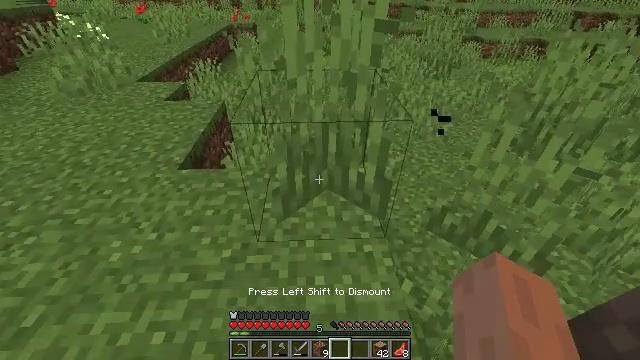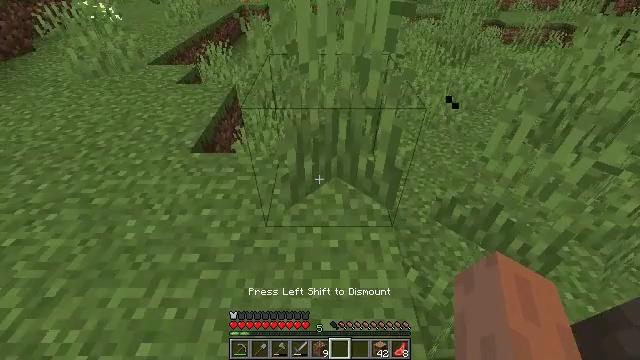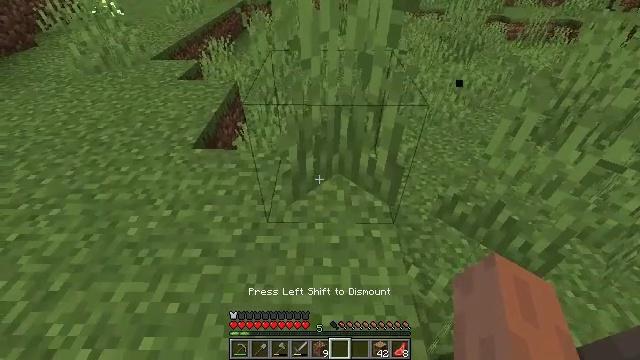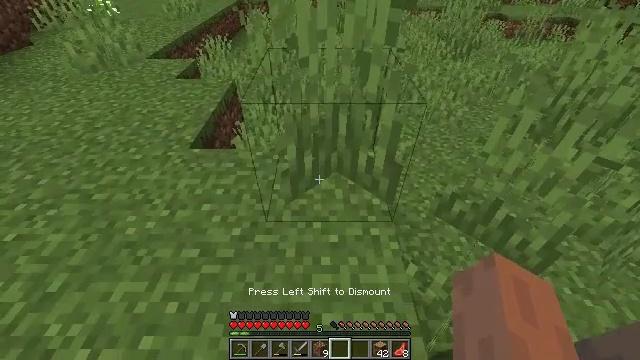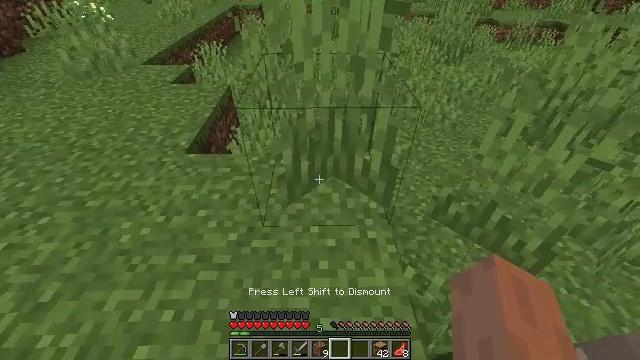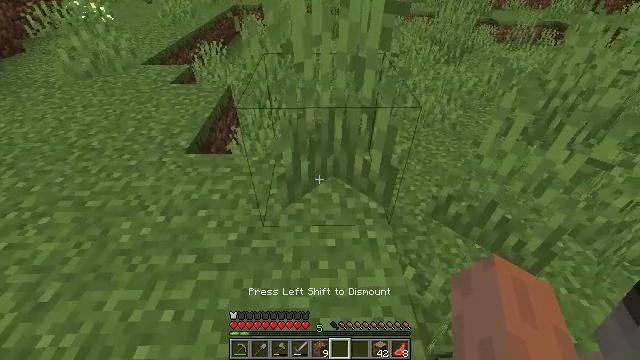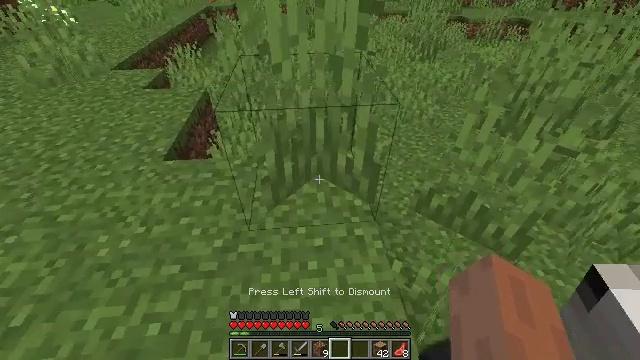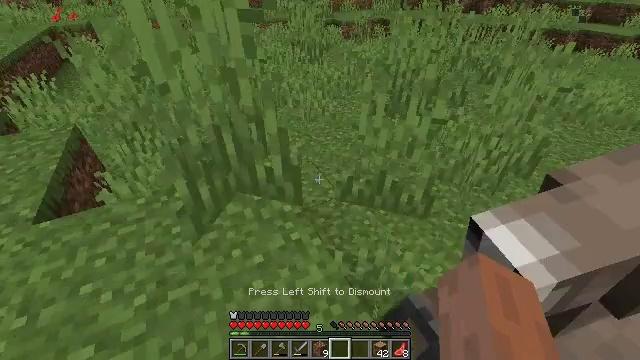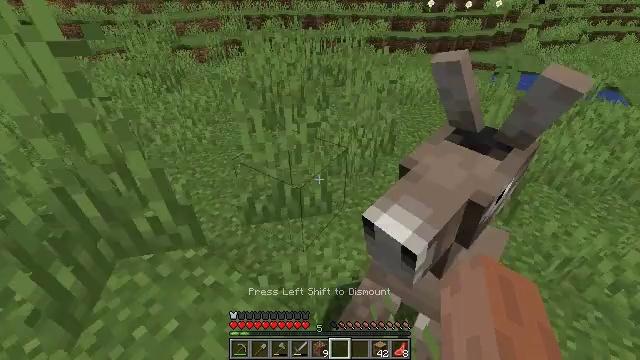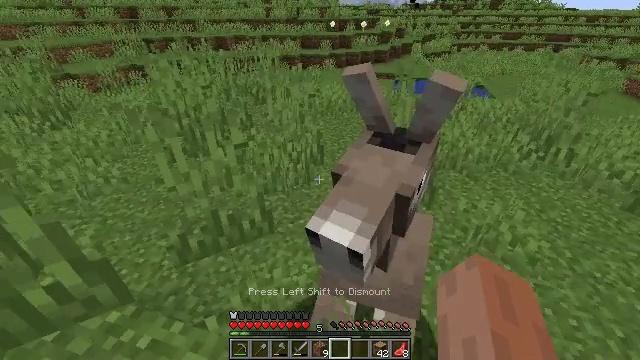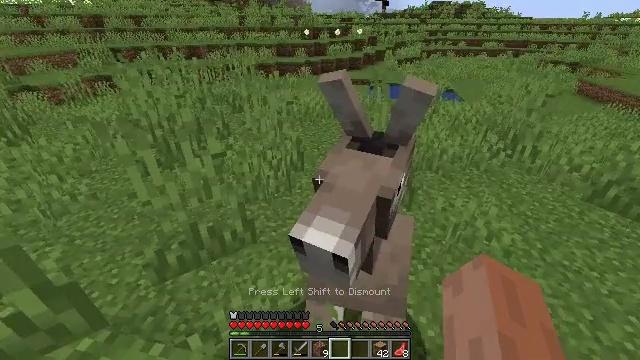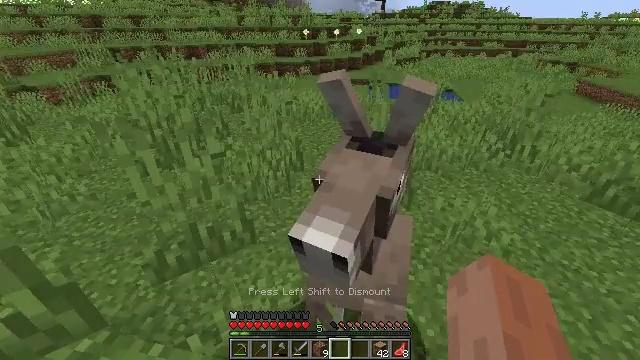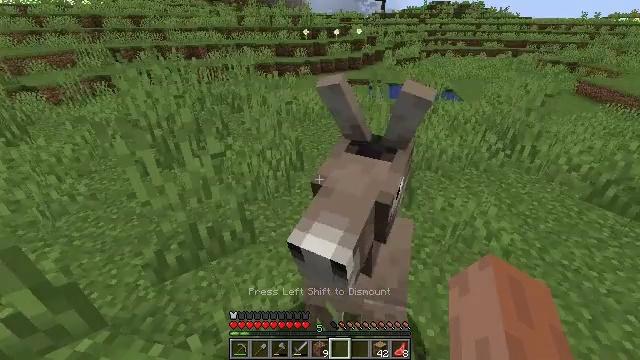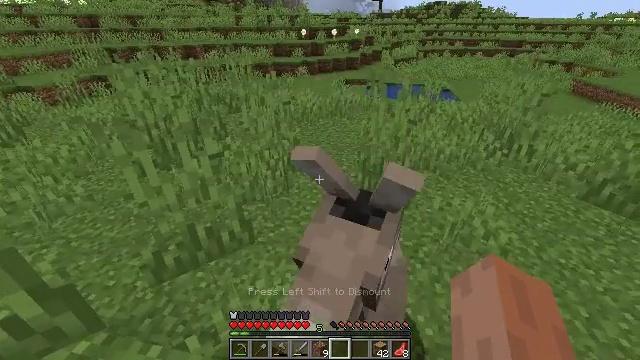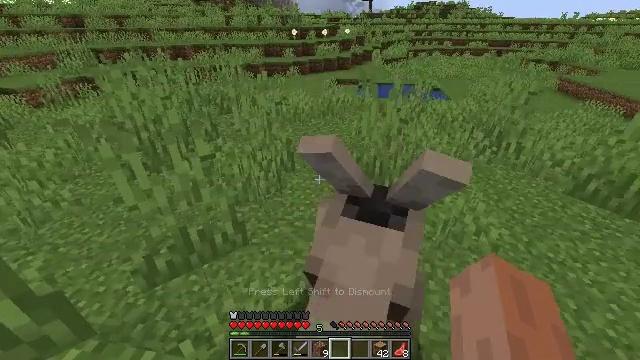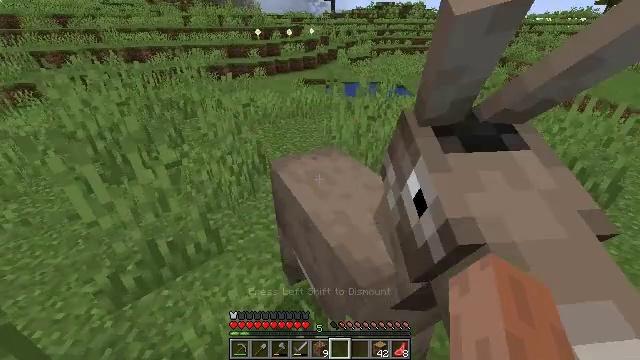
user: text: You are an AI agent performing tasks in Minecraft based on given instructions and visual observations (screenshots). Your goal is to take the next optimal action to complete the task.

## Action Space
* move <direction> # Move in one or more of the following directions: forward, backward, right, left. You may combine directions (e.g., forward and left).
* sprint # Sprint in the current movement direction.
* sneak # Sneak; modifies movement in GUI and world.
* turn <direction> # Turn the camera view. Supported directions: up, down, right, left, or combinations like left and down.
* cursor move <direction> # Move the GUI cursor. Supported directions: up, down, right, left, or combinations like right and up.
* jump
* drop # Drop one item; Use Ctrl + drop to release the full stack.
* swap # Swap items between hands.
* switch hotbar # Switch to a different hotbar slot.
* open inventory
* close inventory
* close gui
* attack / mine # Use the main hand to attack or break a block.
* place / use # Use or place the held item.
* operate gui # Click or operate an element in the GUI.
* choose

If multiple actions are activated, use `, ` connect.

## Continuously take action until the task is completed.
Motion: motion action
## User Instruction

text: Dig out coarse dirt.
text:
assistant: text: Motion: turn left and down
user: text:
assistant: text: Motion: no_op
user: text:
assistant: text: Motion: no_op
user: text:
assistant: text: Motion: turn right
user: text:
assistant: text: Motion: no_op
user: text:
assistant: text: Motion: turn right
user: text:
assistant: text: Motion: turn right and up
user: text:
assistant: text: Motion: turn right and up
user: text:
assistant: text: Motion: turn right and up
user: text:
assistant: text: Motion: turn right and up
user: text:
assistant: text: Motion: no_op
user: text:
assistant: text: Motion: no_op
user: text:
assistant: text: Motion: no_op
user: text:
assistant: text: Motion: turn right
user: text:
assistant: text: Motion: turn right
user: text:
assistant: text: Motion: turn right
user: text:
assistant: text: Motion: turn right
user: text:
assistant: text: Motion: no_op
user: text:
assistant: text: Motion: turn down
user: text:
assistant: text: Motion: turn down
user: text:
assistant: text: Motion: use / place
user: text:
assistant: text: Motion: use / place
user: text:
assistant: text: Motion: use / place
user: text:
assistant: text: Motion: turn right
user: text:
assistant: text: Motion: turn right
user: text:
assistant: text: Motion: turn right
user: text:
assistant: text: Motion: turn right
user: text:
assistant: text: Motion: turn right
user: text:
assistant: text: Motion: turn right
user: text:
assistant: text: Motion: turn up